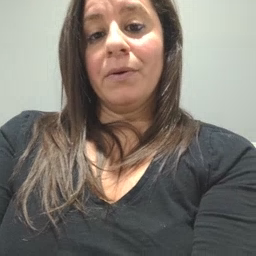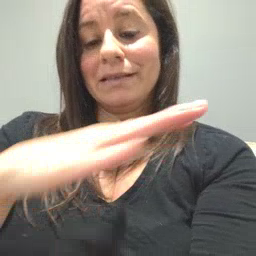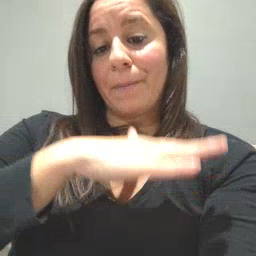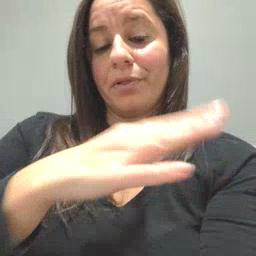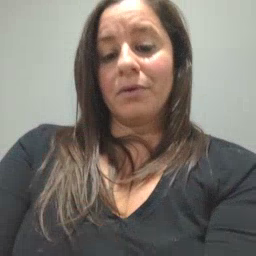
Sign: table